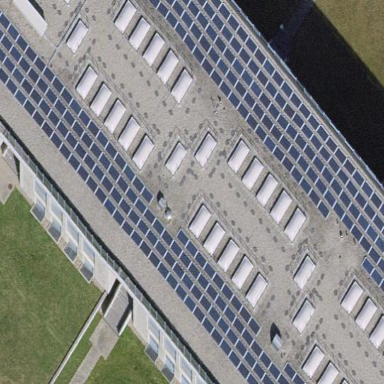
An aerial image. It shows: Solar power generator.